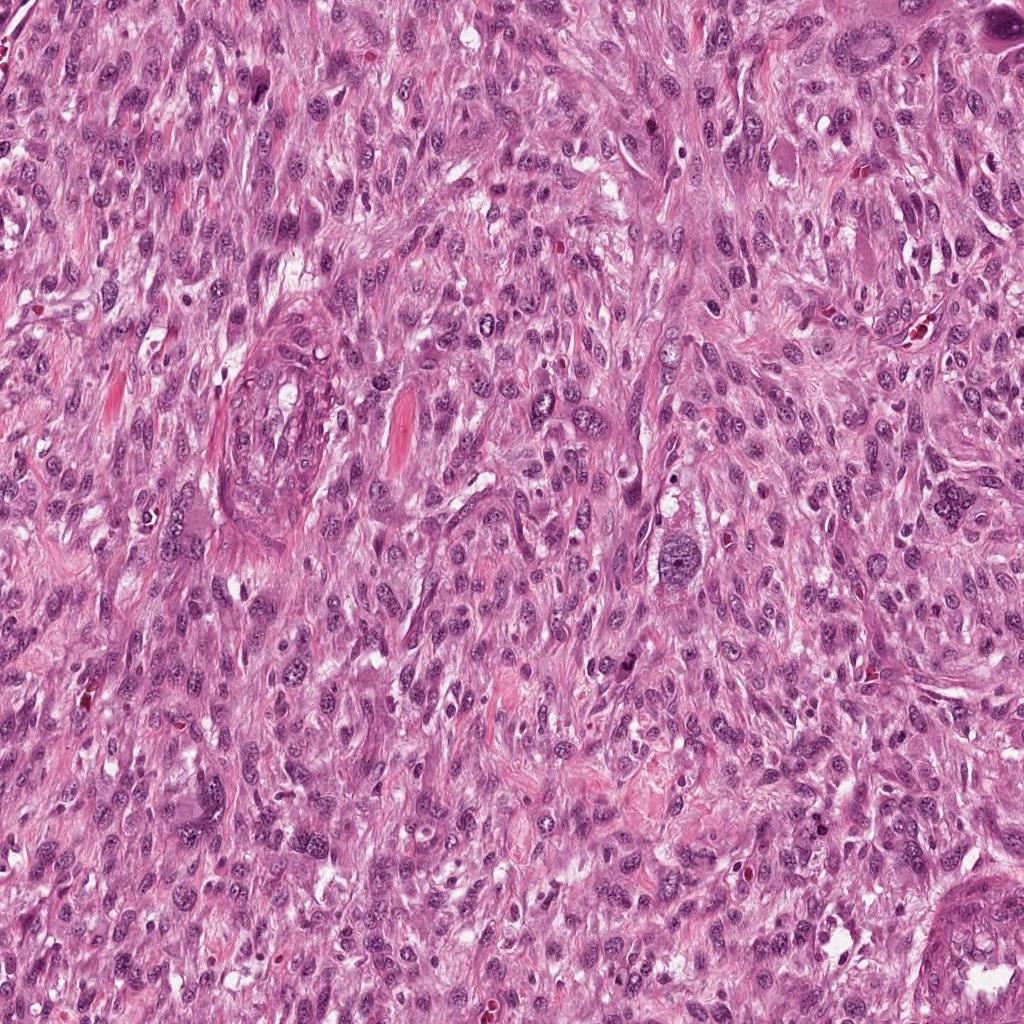
Label: Viable